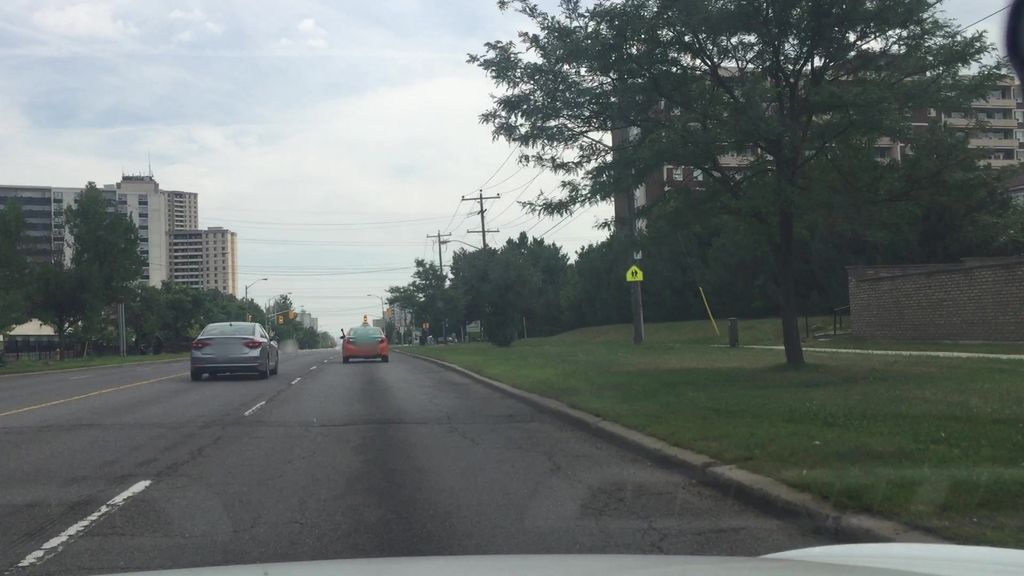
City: toronto